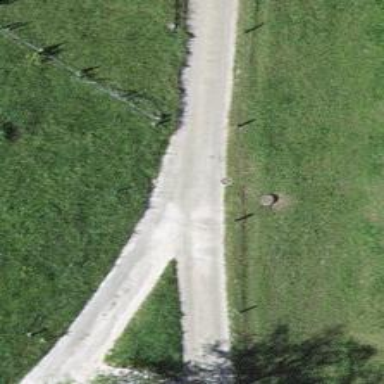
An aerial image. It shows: Unclassified road.